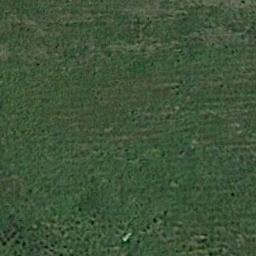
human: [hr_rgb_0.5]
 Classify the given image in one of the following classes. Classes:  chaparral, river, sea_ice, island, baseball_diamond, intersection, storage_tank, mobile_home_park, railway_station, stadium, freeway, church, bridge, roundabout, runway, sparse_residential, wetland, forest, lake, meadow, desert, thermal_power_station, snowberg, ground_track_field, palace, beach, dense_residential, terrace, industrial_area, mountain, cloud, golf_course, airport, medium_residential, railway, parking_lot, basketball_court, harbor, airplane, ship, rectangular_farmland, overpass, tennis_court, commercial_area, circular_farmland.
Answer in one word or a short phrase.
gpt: meadow